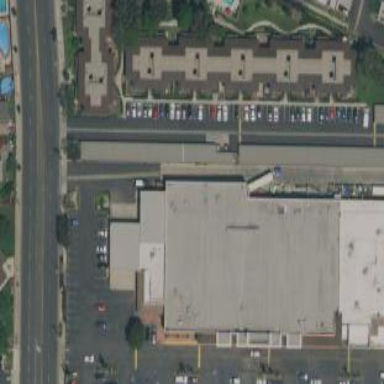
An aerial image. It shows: Retail building.